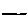
Label: line